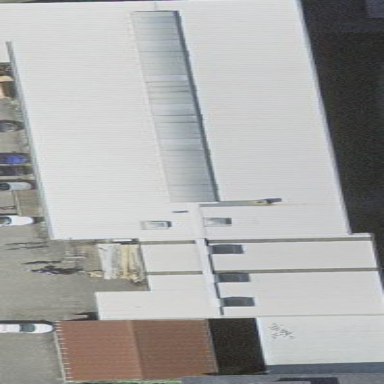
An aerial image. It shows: Industrial building.